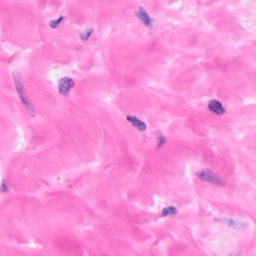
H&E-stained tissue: Breast